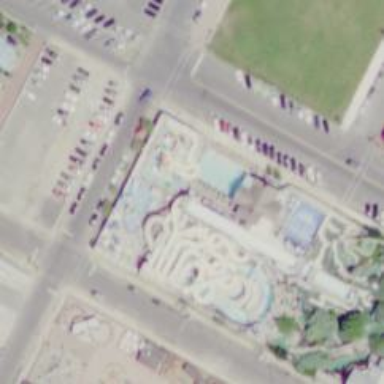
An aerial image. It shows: Water slide attraction.